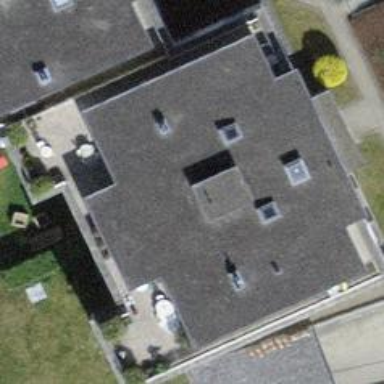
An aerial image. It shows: Flat-roofed building.